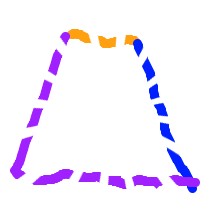
Shape: trapezoid